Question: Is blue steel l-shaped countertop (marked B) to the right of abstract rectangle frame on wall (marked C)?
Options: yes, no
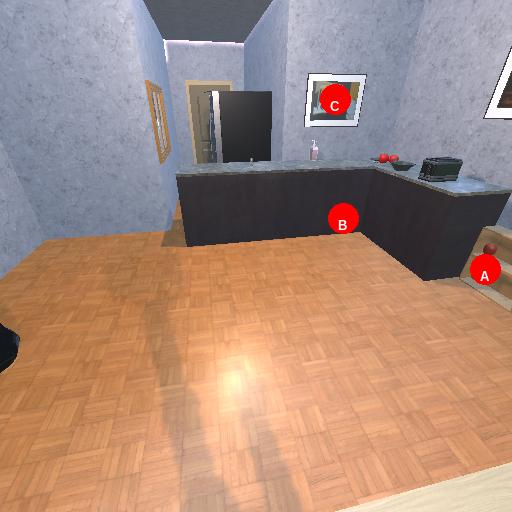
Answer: yes